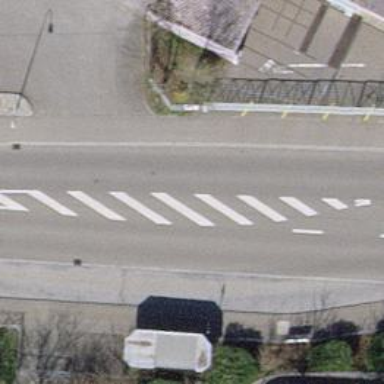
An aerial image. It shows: Bus stop equipped with public transport stop position.